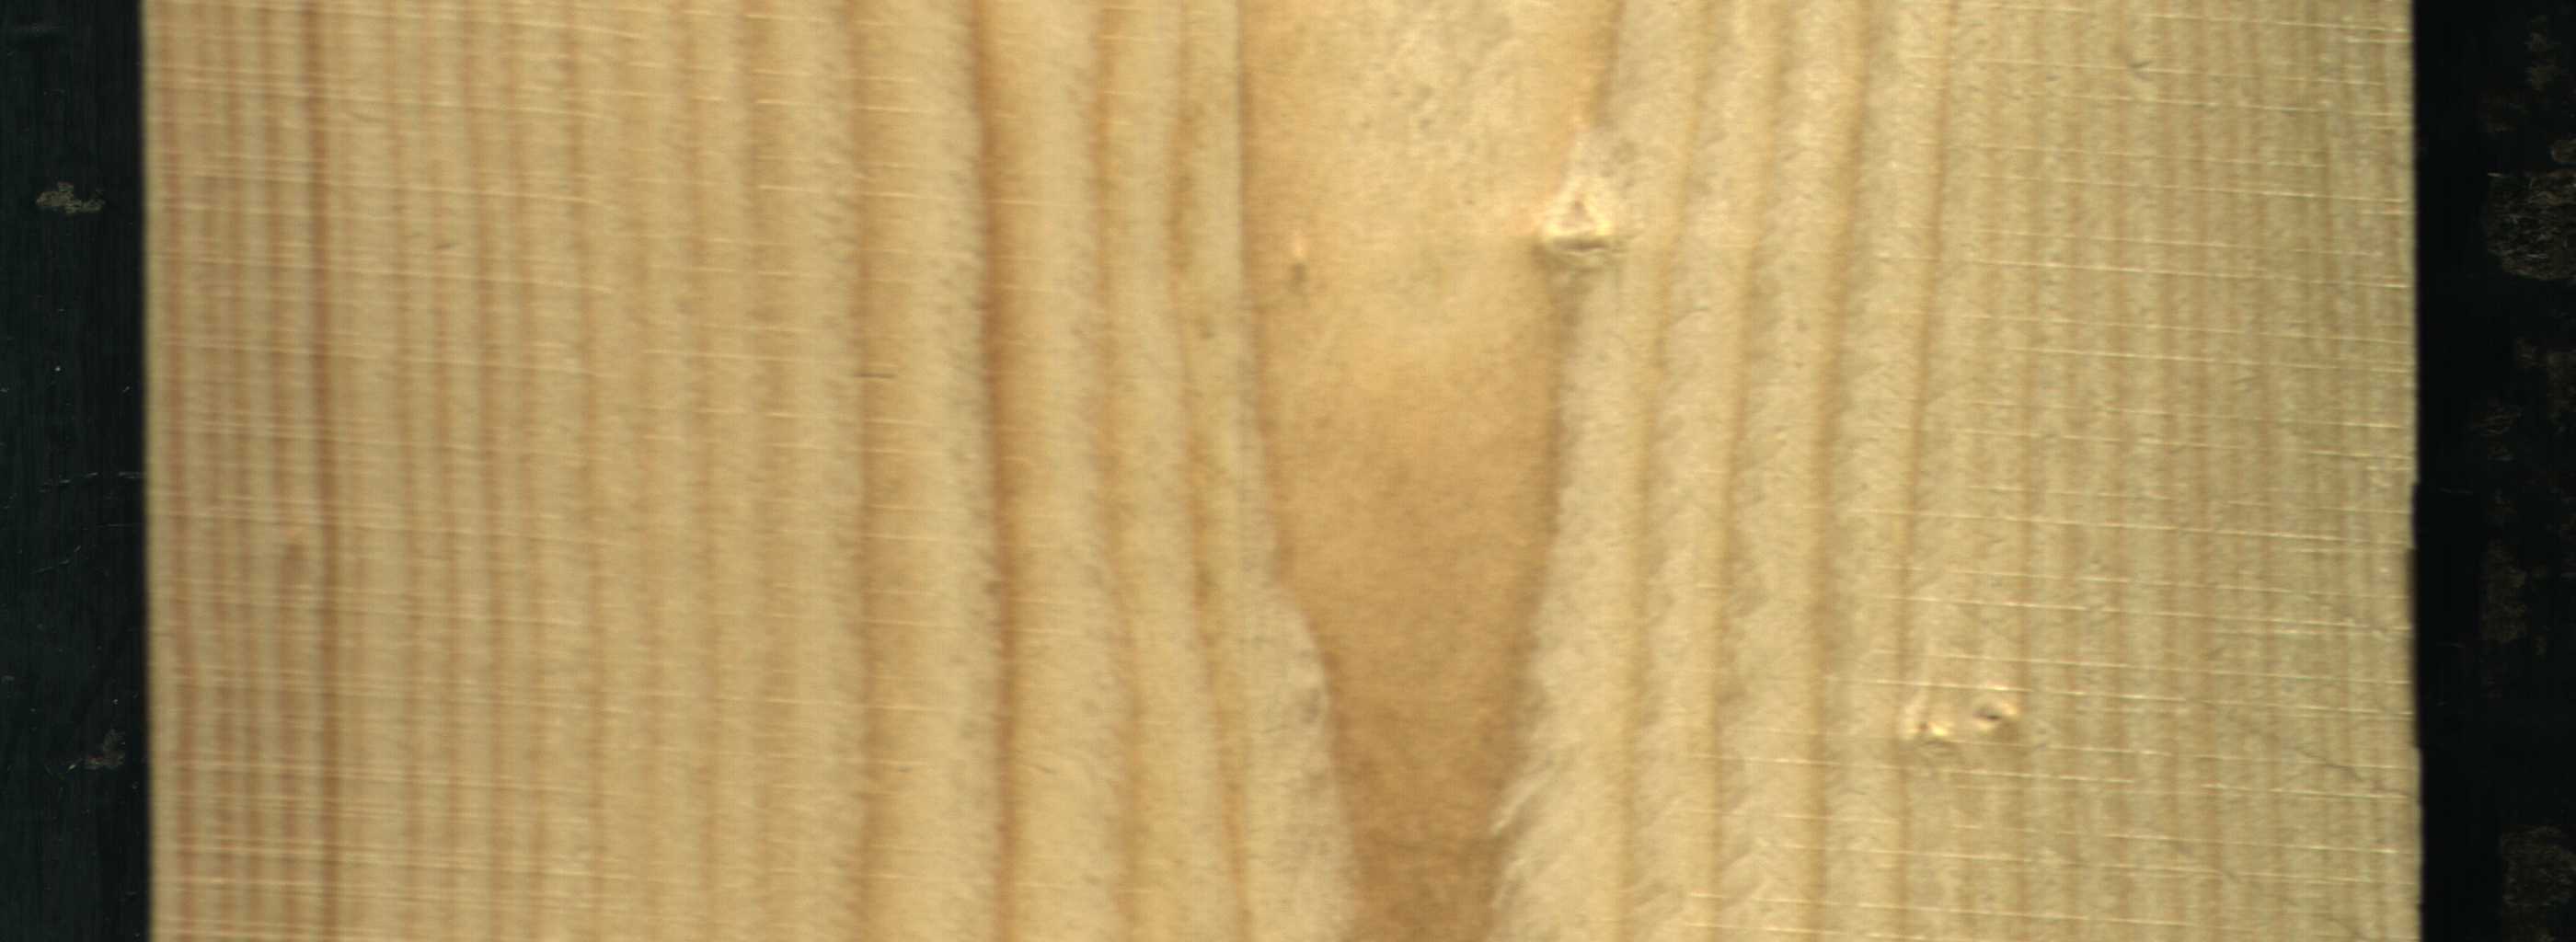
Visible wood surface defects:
Live_Knot